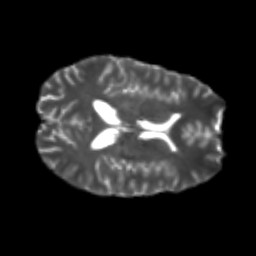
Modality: T2w
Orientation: axial
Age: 23
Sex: male
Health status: healthy
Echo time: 0.074 s